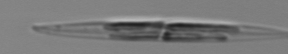
Label: pennate_Pseudo-nitzschia